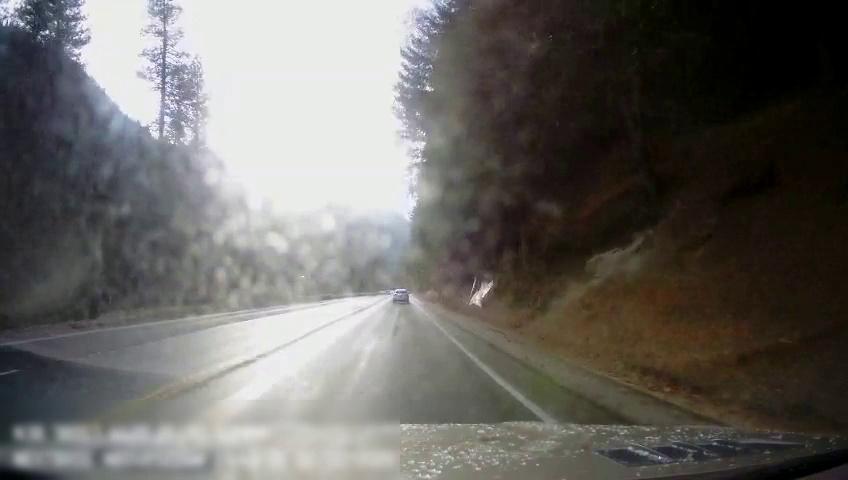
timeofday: Day
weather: Sunny
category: Drivable Space
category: Vehicles | Car
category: Lanes | Opposite Lane
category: Lanes | Opposite Lane
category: Lanes | Opposite Lane
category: Lanes | Opposite Lane
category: Lanes | Current Lane
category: Lanes | Current Lane
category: Lanes | Current Lane